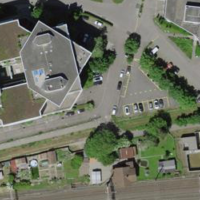
EUNIS habitat code: 54
Species observed at this site:
Sedum album
Podarcis muralis